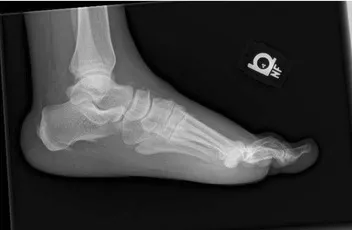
X-ray left foot.
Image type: radiology (x_ray)